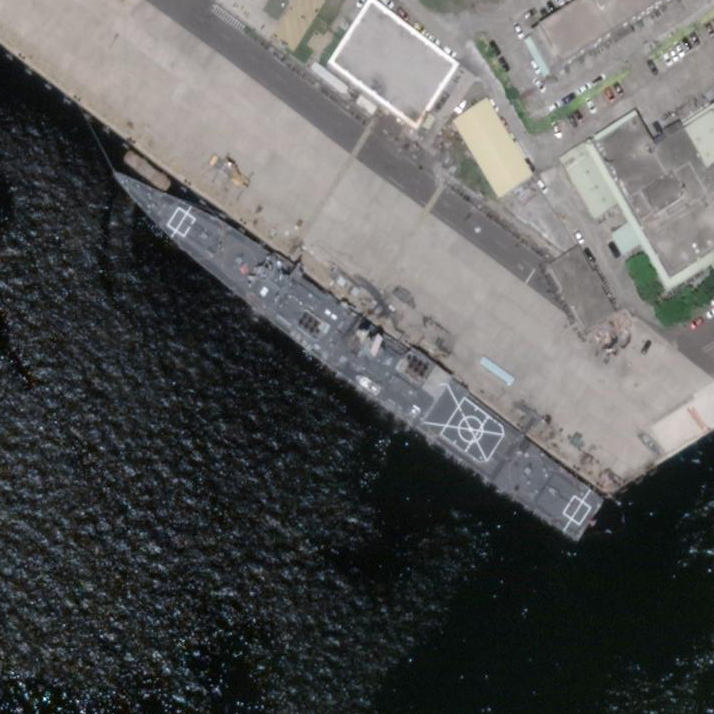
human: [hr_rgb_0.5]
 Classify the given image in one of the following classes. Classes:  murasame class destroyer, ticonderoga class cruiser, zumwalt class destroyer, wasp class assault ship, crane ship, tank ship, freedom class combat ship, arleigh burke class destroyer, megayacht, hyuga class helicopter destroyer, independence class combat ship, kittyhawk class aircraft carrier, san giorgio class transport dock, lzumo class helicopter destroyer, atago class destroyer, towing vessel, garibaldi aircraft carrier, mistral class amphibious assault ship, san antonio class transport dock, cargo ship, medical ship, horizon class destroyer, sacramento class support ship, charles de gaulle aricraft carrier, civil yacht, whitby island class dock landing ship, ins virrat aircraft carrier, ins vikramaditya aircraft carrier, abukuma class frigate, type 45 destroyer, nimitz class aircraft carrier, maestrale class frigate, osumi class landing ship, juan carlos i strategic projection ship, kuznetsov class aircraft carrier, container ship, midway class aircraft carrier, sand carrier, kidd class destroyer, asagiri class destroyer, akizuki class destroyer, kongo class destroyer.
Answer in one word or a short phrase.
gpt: Kidd class destroyer